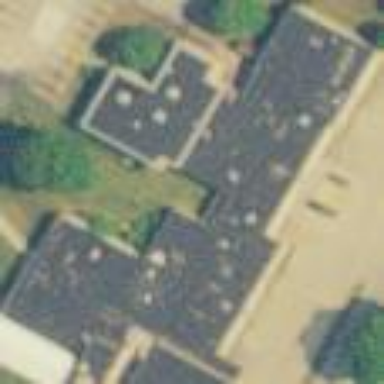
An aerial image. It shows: Part of building.